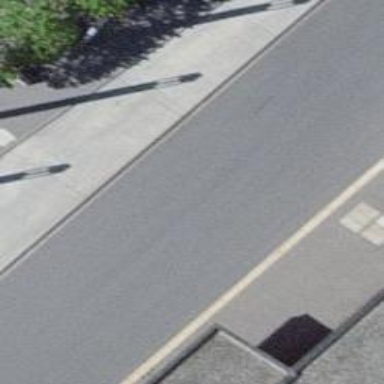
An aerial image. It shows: Bus stop with designated public transport stop position.